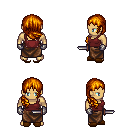
a pixel art fantasy rpg character, male body template, human, tanned skin, maroon pirate shirt, robe skirt, dark blonde right-swept hairstyle, metal gloves, brown slippers, dagger, four views (front, back, left, right), 2x2 character sprite sheet, small pixel art, hard edges, no anti-aliasing